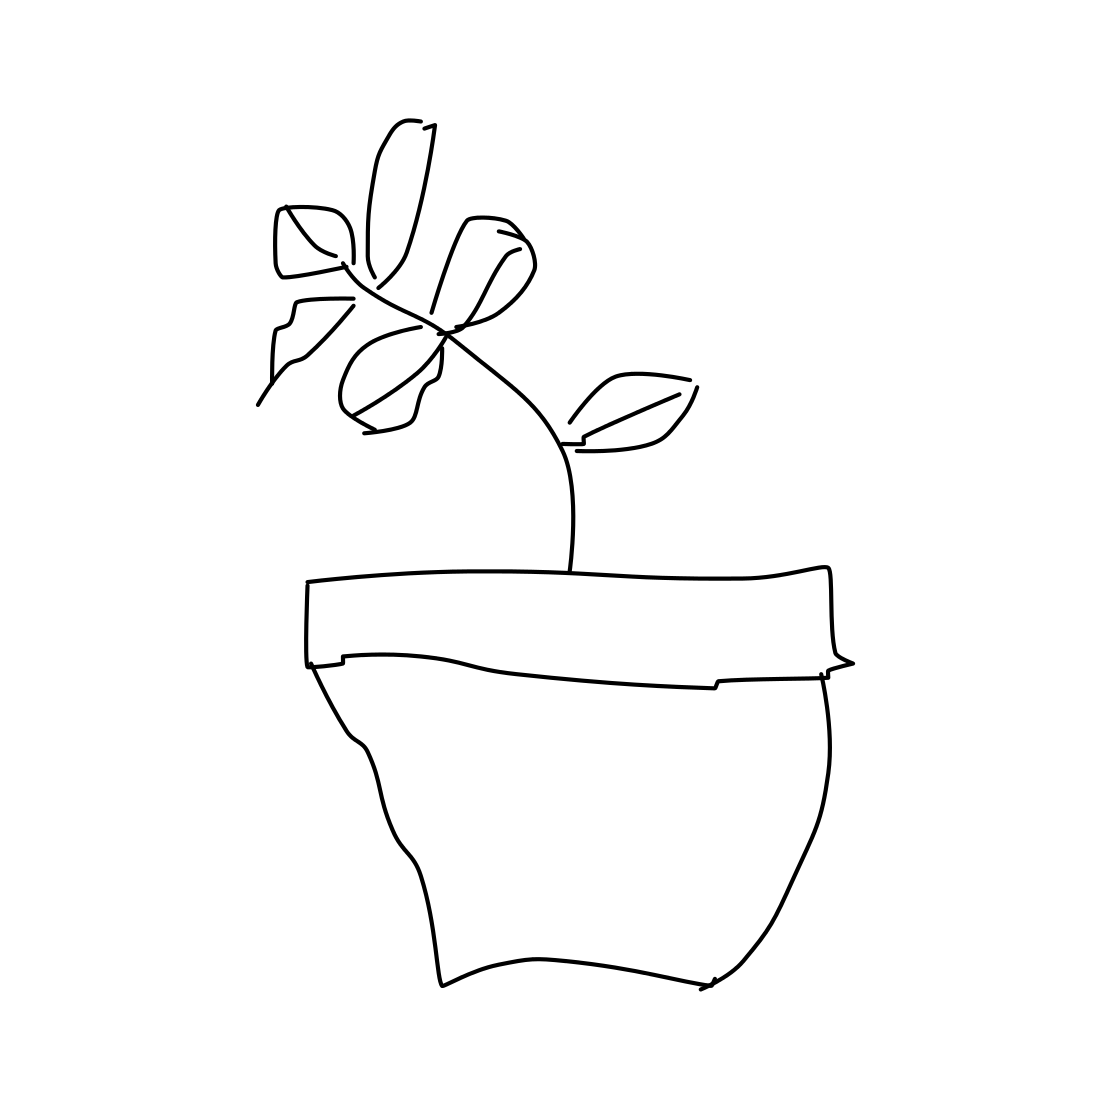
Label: potted plant